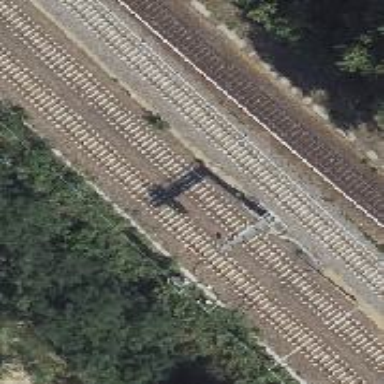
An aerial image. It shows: Railway signal.